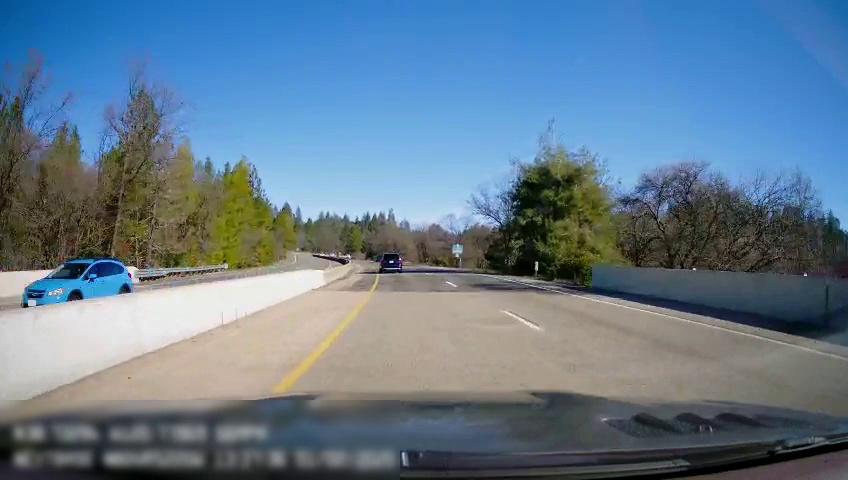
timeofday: Day
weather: Sunny
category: Drivable Space
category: Drivable Space
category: Vehicles | SUV
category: Vehicles | Car
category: Lanes | Current Lane
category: Lanes | Current Lane
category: Lanes | Alternate Lane
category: Traffic | Signs